Question: I'm trying to change color of the blue dividers for a DatePicker in a dialog. This is just a normal DialogFragment with a DatePicker and a ButtonBar.
Does anyone know to change these dividers, or if it's even possible without replacing the entire DatePicker with a custom one?

Now I've seen too many answers suggesting the following code:
'''
<style name="datePickerTheme" parent="@android:style/Widget.DeviceDefault.DatePicker">
<item name="android:divider">**your @drawable/ or @color/ here**</item>
</style>
'''
Which simply does not work. Have you guys tried this before suggesting this code? It work perfectly, but it does not seem to work with the DatePicker.
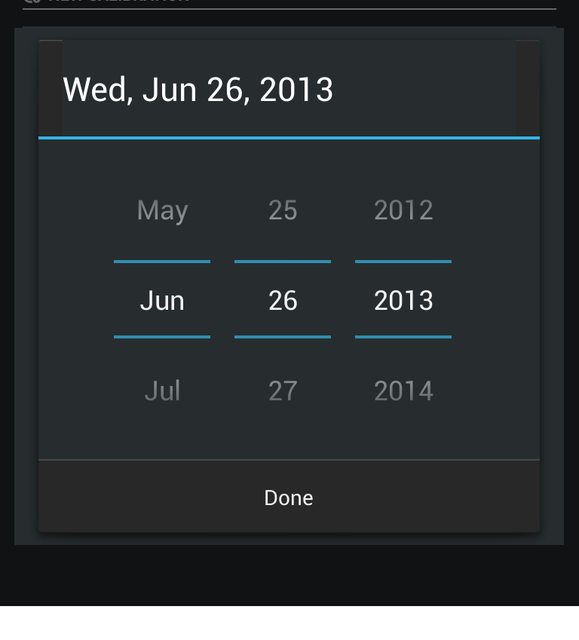
Answer: The following approach worked for me.This sets divider colours for all fields (also for am/pm)
'''
private void applyStyLing(TimePickerDialog timePickerDialog){
Resources system = Resources.getSystem();
int hourNumberPickerId = system.getIdentifier("hour", "id", "android");
int minuteNumberPickerId = system.getIdentifier("minute", "id", "android");
int ampmNumberPickerId = system.getIdentifier("amPm", "id", "android");
NumberPicker hourNumberPicker = (NumberPicker) timePickerDialog.findViewById(hourNumberPickerId);
NumberPicker minuteNumberPicker = (NumberPicker) timePickerDialog.findViewById(minuteNumberPickerId);
NumberPicker ampmNumberPicker = (NumberPicker) timePickerDialog.findViewById(ampmNumberPickerId);
setNumberPickerDividerColour(hourNumberPicker);
setNumberPickerDividerColour(minuteNumberPicker);
setNumberPickerDividerColour(ampmNumberPicker);
}
private void setNumberPickerDividerColour(NumberPicker number_picker){
final int count = number_picker.getChildCount();
for(int i = 0; i < count; i++){
try{
Field dividerField = number_picker.getClass().getDeclaredField("mSelectionDivider");
dividerField.setAccessible(true);
ColorDrawable colorDrawable = new ColorDrawable(mContext.getResources().getColor(R.color
.interactive_color));
dividerField.set(number_picker,colorDrawable);
number_picker.invalidate();
}
catch(NoSuchFieldException e){
Log.w("setNumberPickerTxtClr", e);
}
catch(IllegalAccessException e){
Log.w("setNumberPickerTxtClr", e);
}
catch(IllegalArgumentException e){
Log.w("setNumberPickerTxtClr", e);
}
}
}
'''